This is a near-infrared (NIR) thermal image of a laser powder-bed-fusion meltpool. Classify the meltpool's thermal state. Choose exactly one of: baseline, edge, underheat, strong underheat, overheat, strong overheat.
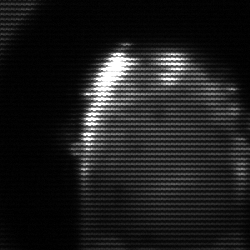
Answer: baseline